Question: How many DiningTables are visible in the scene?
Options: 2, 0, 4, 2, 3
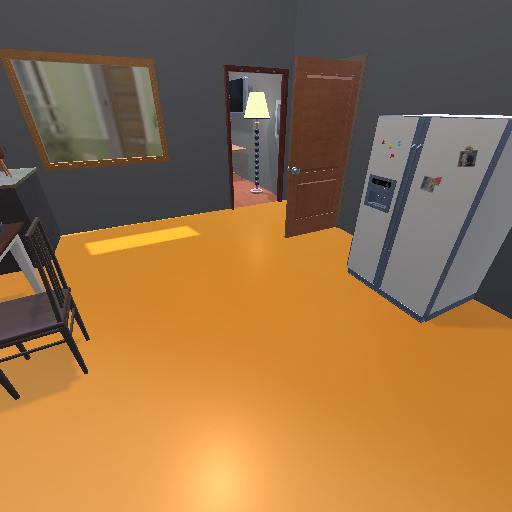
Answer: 2